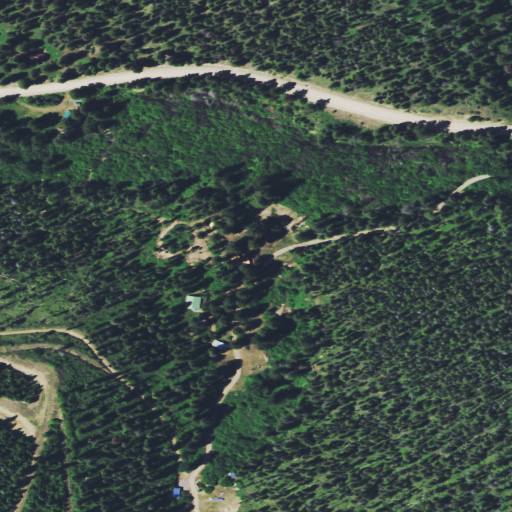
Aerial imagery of valley in Montana named Mead Gulch containing evergreen forest, open development, woody wetlands, and shrub